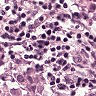
Metastatic tissue present: yes